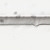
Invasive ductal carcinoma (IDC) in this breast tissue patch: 0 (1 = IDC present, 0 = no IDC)